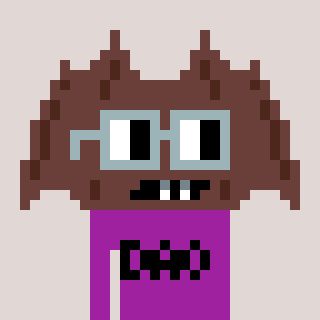
a pixel art character with square dark gray glasses, a bat-shaped head and a magenta-colored body on a warm background